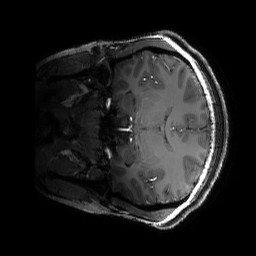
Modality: T1w
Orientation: coronal
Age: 24
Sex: female
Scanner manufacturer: siemens
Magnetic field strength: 6.98 T
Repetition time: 3 s
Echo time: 0.00388 s